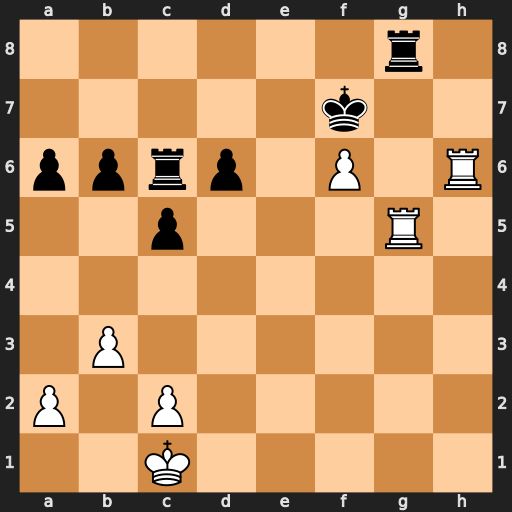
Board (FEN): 6r1/5k2/pprp1P1R/2p3R1/8/1P6/P1P5/2K5
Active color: w
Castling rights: -
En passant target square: -
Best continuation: Rh7+ Kxf6 Rxg8